Question: Game Rule: Clicking a light toggles itself and its adjacent (up, down, left, right) lights. What is the minimum number of clicks required to turn off all the lights?
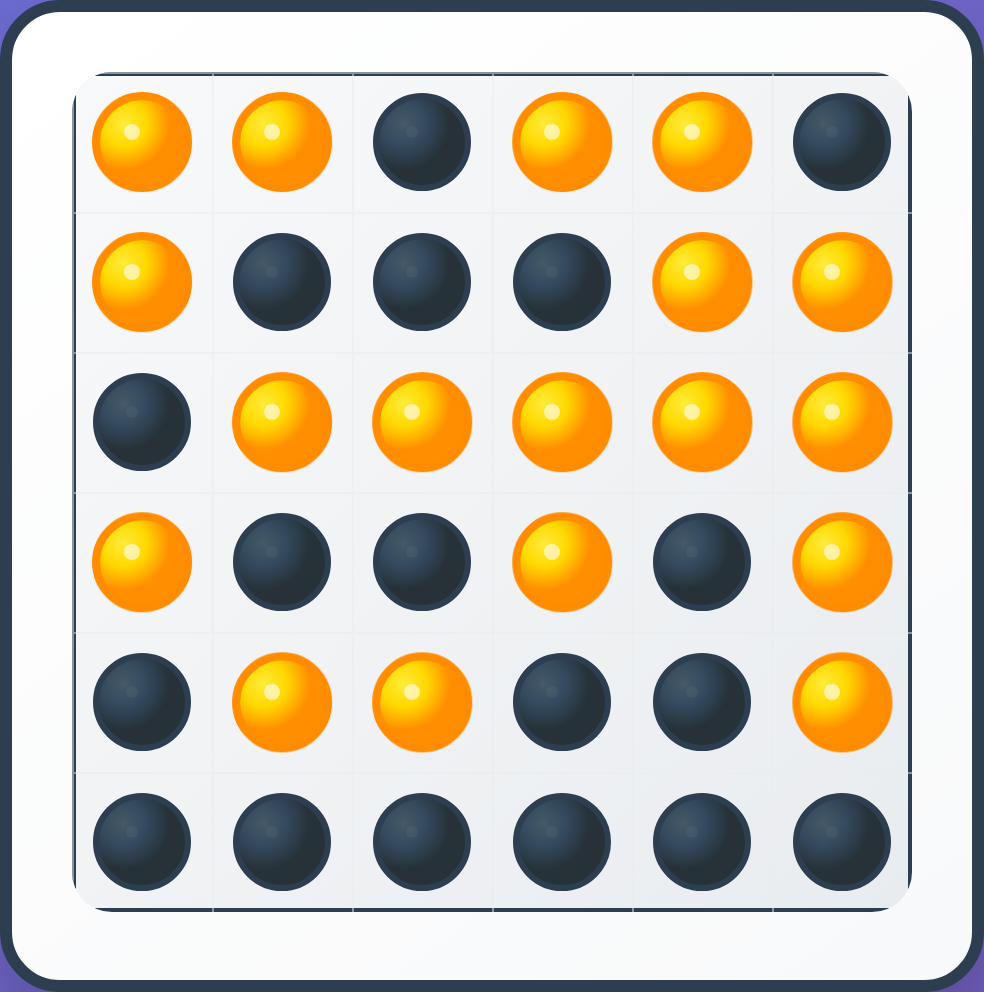
Answer: 7